Question: Looking for a known library, plugin, or implementation of Icon-Bubble Chart similar to bubble chart as given on this <URL> but will contain circular icons instead of plain bubbles. Somewhat like the following image.

Source data would be something like the following:
'''
[{
Twitter: 9212,
Facebook: 3503,
Blog: 2483,
YouTube: 3000,
Instagram: 2100
}]
'''
Size of the bubbles should be in proportion to weightage. Looking to write a jQuery plugin for this but some reference or research that can save some time could be great. Thanks in advance.
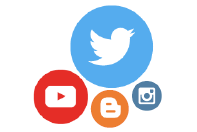
Answer: In order not to use 'size' as a term for both their on-screen visual dimension and their initial 'value', let's call them 'size' (the visual one) and 'weight' (their respective number).
It's fairly easy to determine the radius based on current weight (actually, the radius be the weight, as long as you scale the entire result down/up to match the available space, after you're done drawing).
Once you determined their radius (size), you can go ahead and draw the first one. It doesn't really matter where you draw it because you'll reposition the entire composition later on, based on resulting viewport.
You'll also need a preferred angle at which to draw the second one (probably -60deg). Another parameter to set is the distance between circles, which you probably want constant. '10%' of the largest one's size seems good but you can always come back and adjust it if needed. With all of the above and the coords of first center, you can determine the coords of second center.
Probably the most challenging part is to determine the coords of the third center when you have first two and the length of each side of resulting triangle. But it's <URL>.
Using the same technique, you can determine each of the subsequent centers. You can determine center 4 from center 1 and 3, center 5 from 1 and 4 and so on. For your algorithm to be perfect, you'd need a way to determine when you no longer have to use center 1 + last one added, but a different center (when the snail of circles made a full circle and using C1 would cause overlap with circle 2 - it would be trickier and it would involve keeping track of the angle - however, for your case, this calculation is not necessary).
However, if you do need this (for creating snails), you'll want a method that checks for overlapping, like this:
- - -
When you're done, all you need to do is to determine the size of the entire resulting drawing, so you can correctly position and size it in the available space.
Which is fairly easy (you calculate top, left, bottom and right for each circle from their center positions and radiuses) and feed them to some lots (arrays - left points values, rights points values, tops and bottoms). The lowest of lefts, lowest of bottoms, highest of rights and highest of tops determine your viewbox, at which point you have the width and the height, so you can resize and position the entire composition in the parent.
It would take an experienced software developer ~1hr to write all of the above. Currently, your biggest problem is you didn't write down the logical steps of the routine and you didn't write code for any one of those steps.
I believe my answer will help out with the logical steps and I suggest you write the the part you actually know how to solve, and leave out the bits you don't (if any). At which point you'd be able to ask a much more pertinent and well received question on SO, one which a lot of people would probably answer or help with.
---
Your question came back nagging me (it's the type of problem I enjoy solving). I therefore used it as an excuse to take Vue.js for a spin, which is something I wanted to do for some time now. Here's <URL>.
: It doesn't have the check for overlap method I talked about above (it simply rotates around first circle) and chances are I won't code it. I admit I never liked trigonometry much. :)